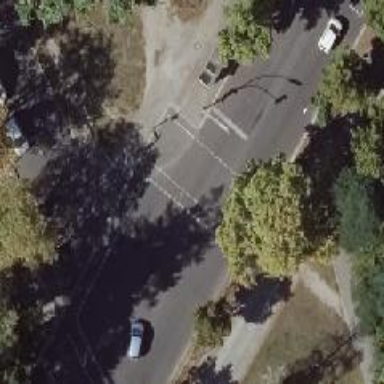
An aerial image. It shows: Road with traffic signals for signaling.